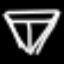
Label: diamond